Interaction volume radius: 5 \u00c5
Interaction volume height: 20 \u00c5
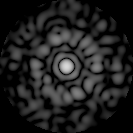
Disorder parameter: 0.8516